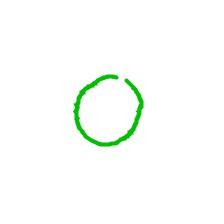
Shape: circle